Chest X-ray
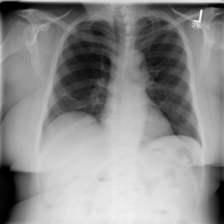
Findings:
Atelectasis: positive
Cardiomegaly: negative
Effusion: negative
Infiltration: negative
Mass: negative
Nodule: negative
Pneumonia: negative
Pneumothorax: negative
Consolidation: negative
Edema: negative
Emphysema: negative
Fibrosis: negative
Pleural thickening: negative
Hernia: negative